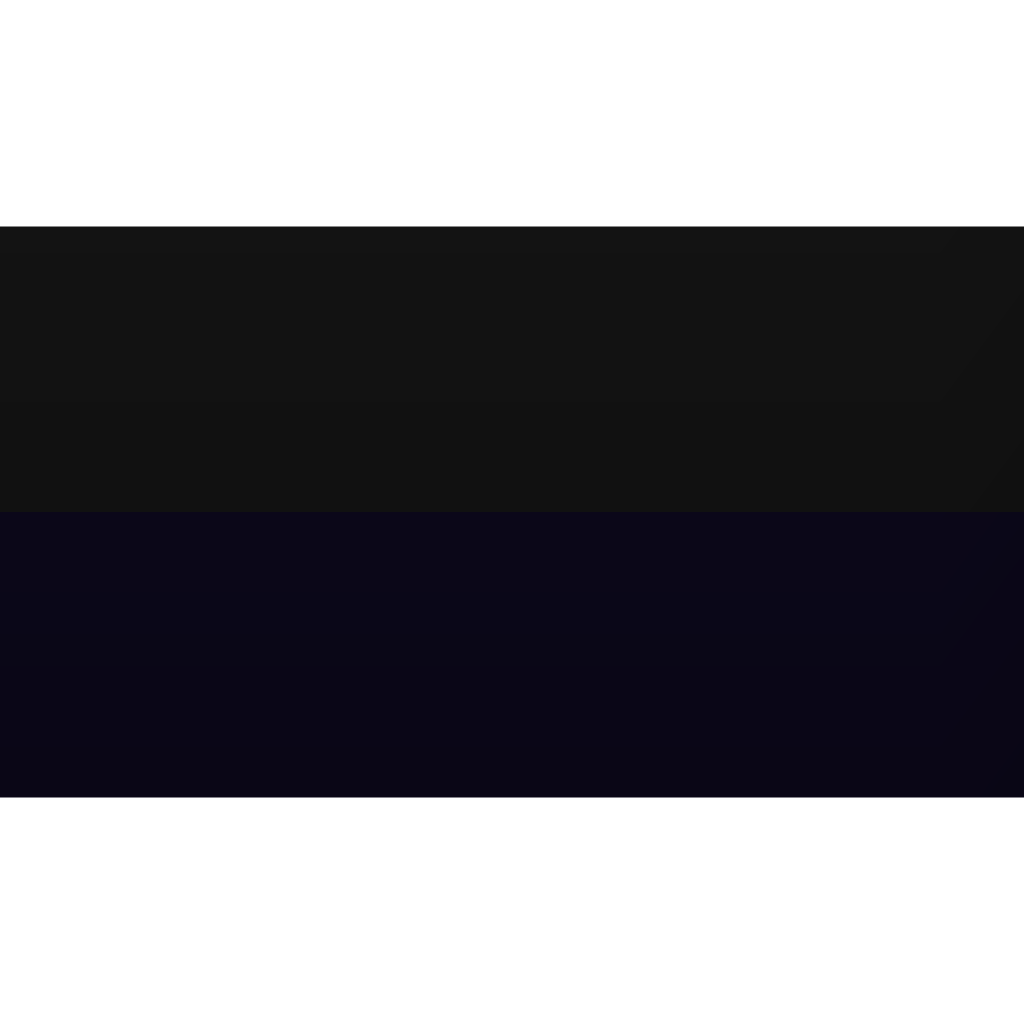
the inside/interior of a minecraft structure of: Simple Tnt Jumper